Interaction volume radius: 10 \u00c5
Interaction volume height: 20 \u00c5
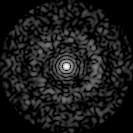
Disorder parameter: 0.8444